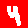
Digit: 4